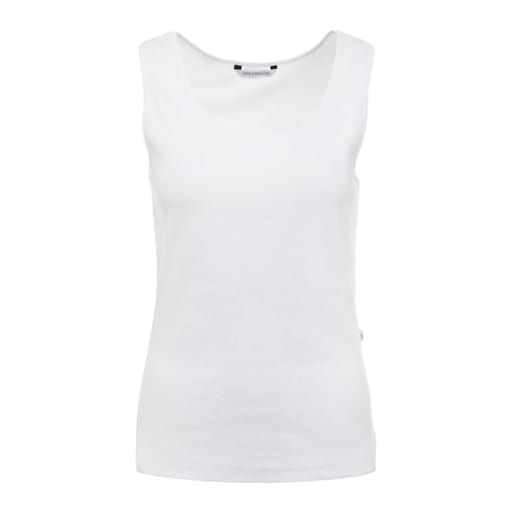
white straight tank, woman's tank top, white pure tank top, white background